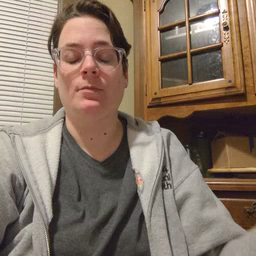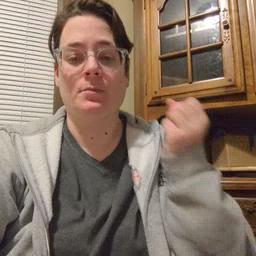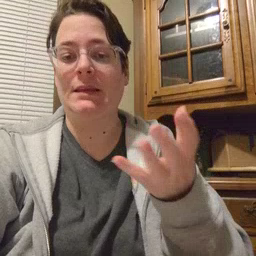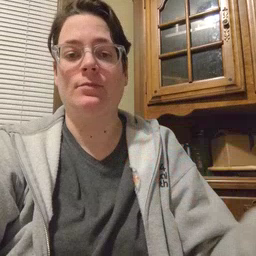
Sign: many